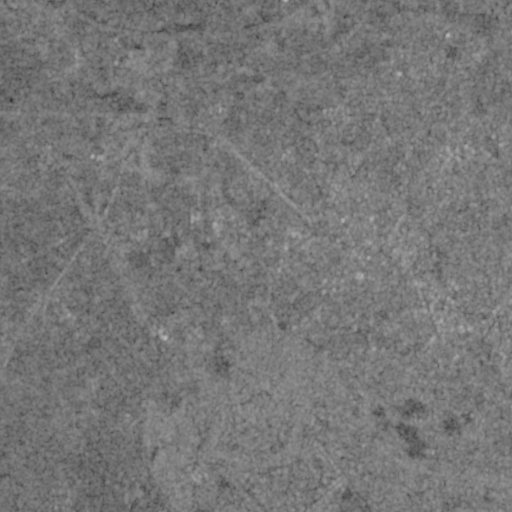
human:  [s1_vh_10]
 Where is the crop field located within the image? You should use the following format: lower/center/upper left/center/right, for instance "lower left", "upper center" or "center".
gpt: The crop field is located in the lower right of the image.
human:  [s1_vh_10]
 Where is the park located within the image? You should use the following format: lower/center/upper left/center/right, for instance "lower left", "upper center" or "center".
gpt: The park is located in the upper right of the image.
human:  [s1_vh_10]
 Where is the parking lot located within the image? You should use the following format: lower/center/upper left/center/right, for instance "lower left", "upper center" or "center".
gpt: The parking lot is located in the lower right of the image.
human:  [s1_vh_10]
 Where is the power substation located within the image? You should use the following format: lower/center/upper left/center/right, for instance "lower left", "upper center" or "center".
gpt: The power substation is located in the center left of the image.
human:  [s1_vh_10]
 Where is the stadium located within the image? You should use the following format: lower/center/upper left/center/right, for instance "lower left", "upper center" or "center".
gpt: The stadium is located in the lower right of the image.
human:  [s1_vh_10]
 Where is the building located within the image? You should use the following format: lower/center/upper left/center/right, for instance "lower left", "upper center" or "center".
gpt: There is no building in the image.

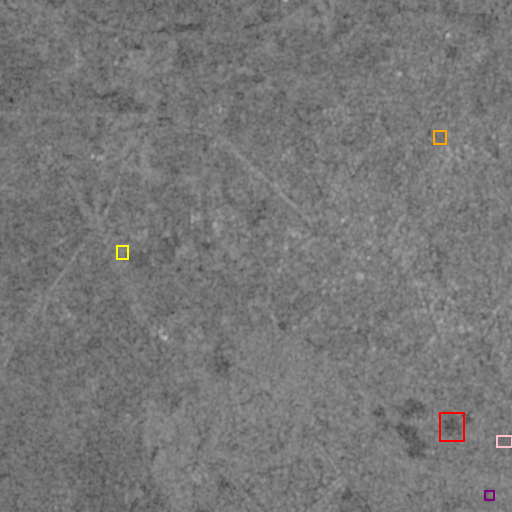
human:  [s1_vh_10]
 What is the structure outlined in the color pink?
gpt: The structure outlined in pink is a crop field.
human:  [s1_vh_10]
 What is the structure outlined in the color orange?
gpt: The structure outlined in orange is a park.
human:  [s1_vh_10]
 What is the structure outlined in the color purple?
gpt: The structure outlined in purple is a parking lot.
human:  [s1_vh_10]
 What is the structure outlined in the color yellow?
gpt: The structure outlined in yellow is a power substation.
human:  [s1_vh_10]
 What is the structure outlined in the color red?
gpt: The structure outlined in red is a stadium.
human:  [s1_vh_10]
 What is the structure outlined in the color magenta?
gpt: There is no magenta outline.